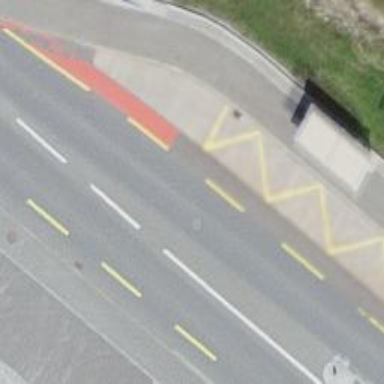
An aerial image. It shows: Bus stop with designated stop position for public transport.